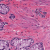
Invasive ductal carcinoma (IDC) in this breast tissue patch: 0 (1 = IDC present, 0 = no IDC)